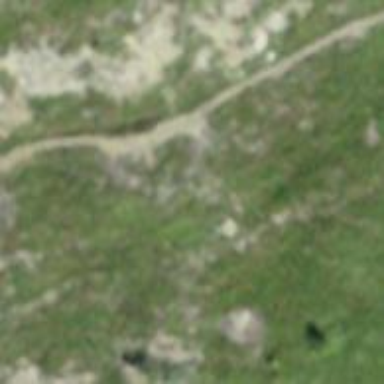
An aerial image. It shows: Path.